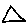
Label: triangle